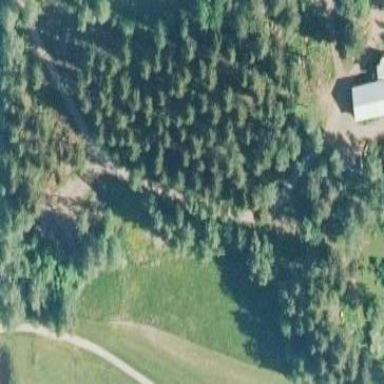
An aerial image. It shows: Evergreen needle-leaved woodland.